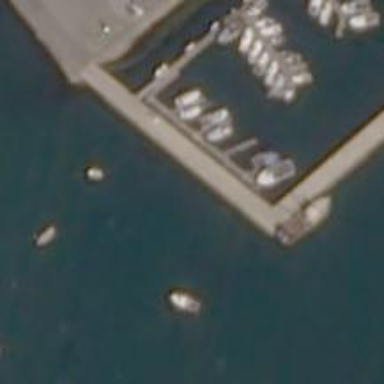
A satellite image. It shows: Man-made pier.